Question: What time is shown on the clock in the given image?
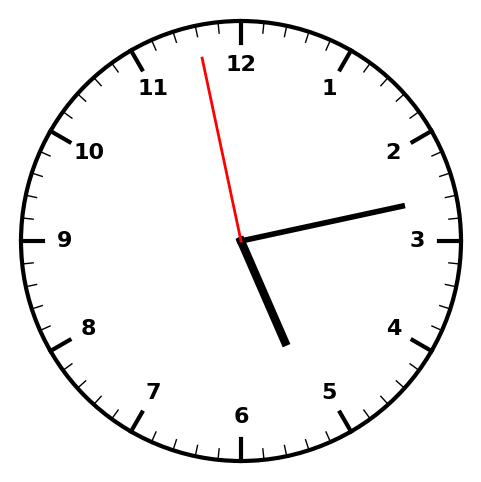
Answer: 05:12:58